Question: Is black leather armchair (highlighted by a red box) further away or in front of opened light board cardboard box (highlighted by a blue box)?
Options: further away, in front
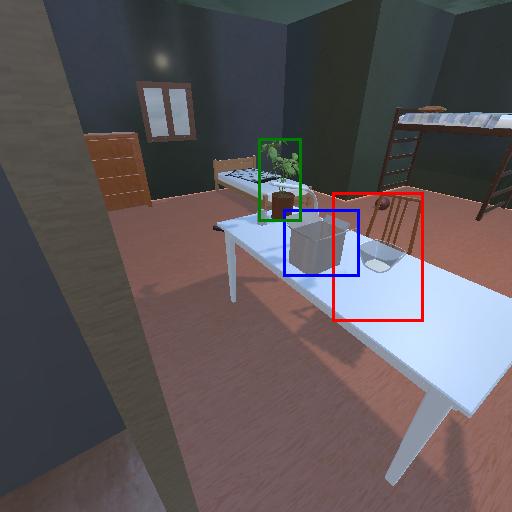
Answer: further away